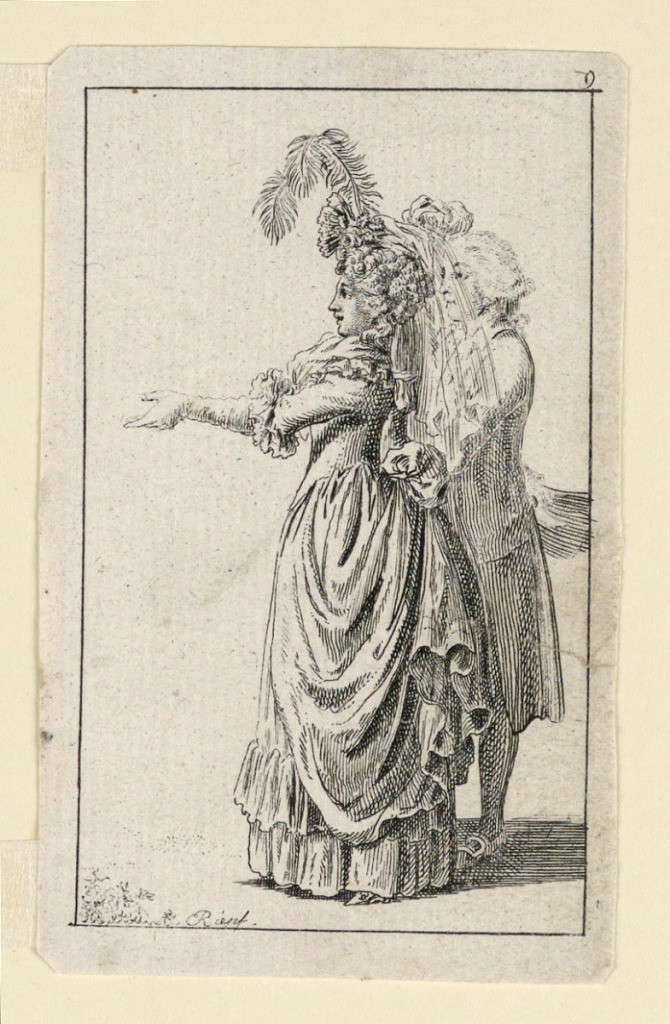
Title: Vignettes of Ladies Fashions
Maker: Riep
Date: ca. 1770-1780
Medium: Engraving on paper
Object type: Print
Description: Vertical rectangle. In two vignettes they are accompanied by gentlemen.